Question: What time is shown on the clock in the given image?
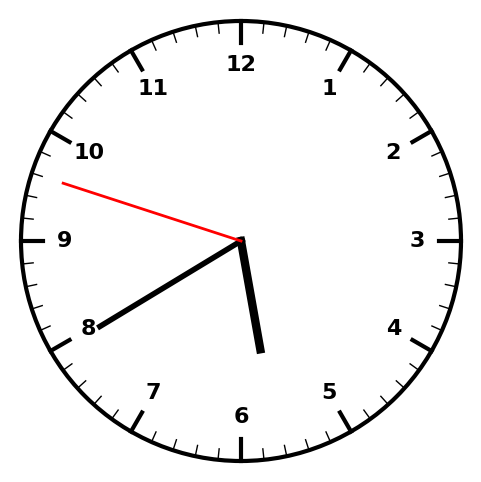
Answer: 05:39:48